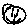
Label: smiley face